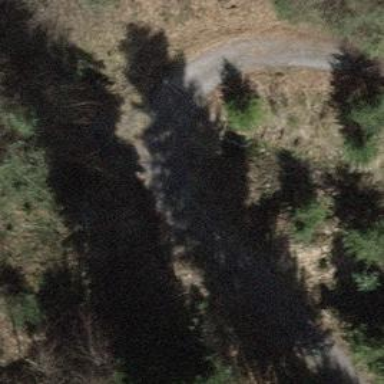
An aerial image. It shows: Gravel track with grade 2 quality.